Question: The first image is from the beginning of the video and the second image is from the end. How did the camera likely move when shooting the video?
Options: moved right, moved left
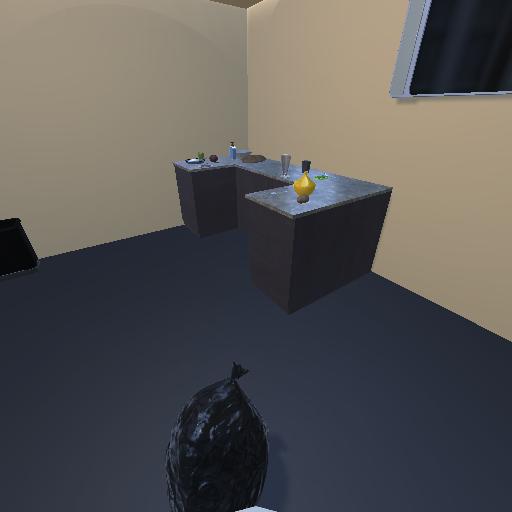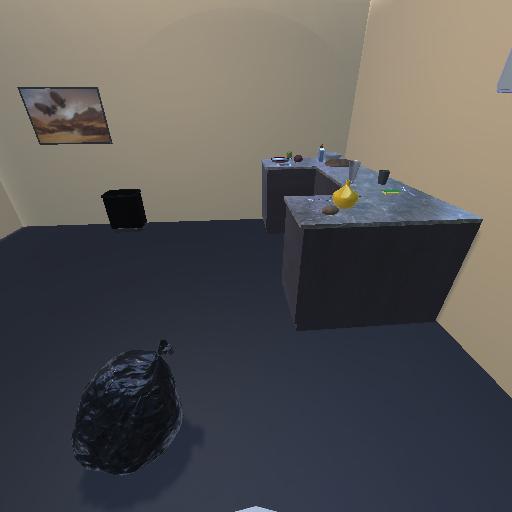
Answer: moved right